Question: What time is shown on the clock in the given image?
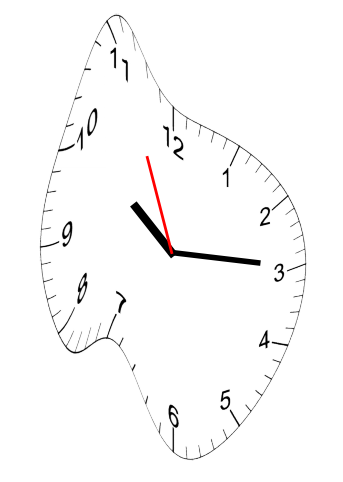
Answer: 10:14:56